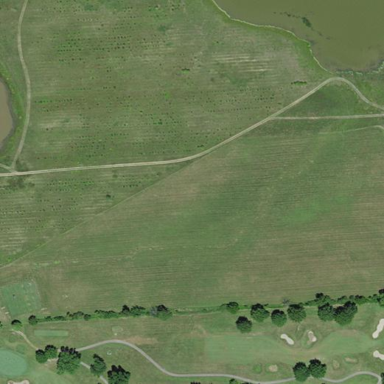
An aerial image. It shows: Grassy area designated as driving range for golf.